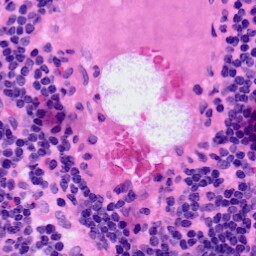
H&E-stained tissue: LymphNode